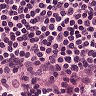
Metastatic tissue present: no